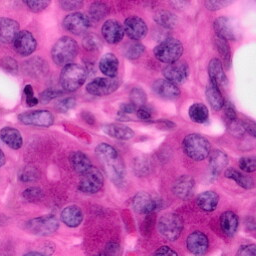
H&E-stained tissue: Pancreatic